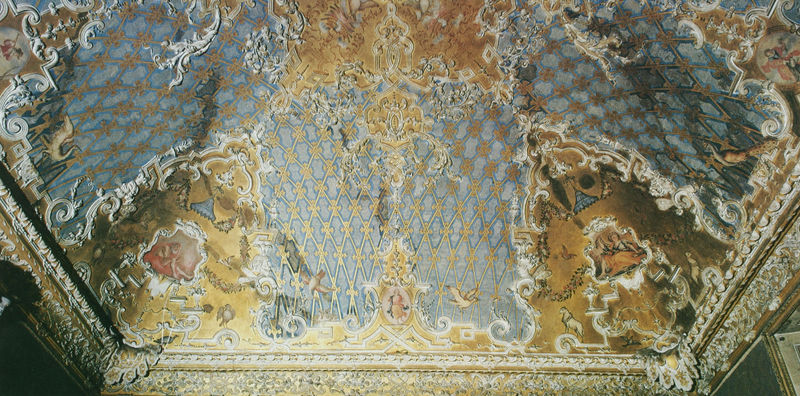
Titel: Palazzo Madama, Sala delle Quattro Stagioni, Gestaltung der Decke
Künstler: Domenico Guidobono
Standort: Torino
Institution: Palazzo Madama e Casaforte degli Acaja
Schlagwörter: blau, blätter, gemälde, himmel, mann, vogel, weiß, dreieck, frauen, gelb, menschen, ocker, ausschnitt, blumen, frau, geschwungen, grau, lampe, licht, männer, raum, schmuck, tür, zeichen, zimmer, blüten, rot, schloss, tiere, karo, leute, malerei, muster, ornament, architektur, barock, knoten, mensch, bild, spiegel, ast, vögel, gold, interieur, adel, decke, personen, rokoko, rosa, seide, pferd, pferde, schuppen, engel, ranken, relief, bilder, ecke, ente, enten, rand, saal, figuren, kuppel, könig, dekoration, weiblich, detail, dekor, floral, ornamente, verzierung, wandgemälde, kronleuchter, stuck, tor, gestalt, bemalt, foto, fotografie, oben, karos, gewölbe, medaillon, vergoldet, gemalt, religion, palast, zweig, detailliert, tauben, zwickel, architrav, ecken, fries, wappen, rauten, schnörkel, gesims, kreuze, gotisch, untersicht, dekce, fresken, leuchtend, deckengemälde, fresko, zier, zierde, schnecken, gips, prunk, mittelfeld, strahlend, szenen, quadrat, verzierungen, fresco, vergoldung, raster, gebälk, deckenmalerei, wölbung, froschperspektive, romanisch, würzburg, decken, medaillons, prunkvoll, innenausstattung, al fresco, verziehrungen, blattgold, rautenmuster, vögle, deckenbemalung, saaldecke, spiegelgewölbe, deckenfresco, stuccatur, freskengemälde, kymate, uster, saaal, frsken, wappem, frsco, tolle decke, malerkunst, goldverziert, bischofspalais, rokokoko, beckenfresko